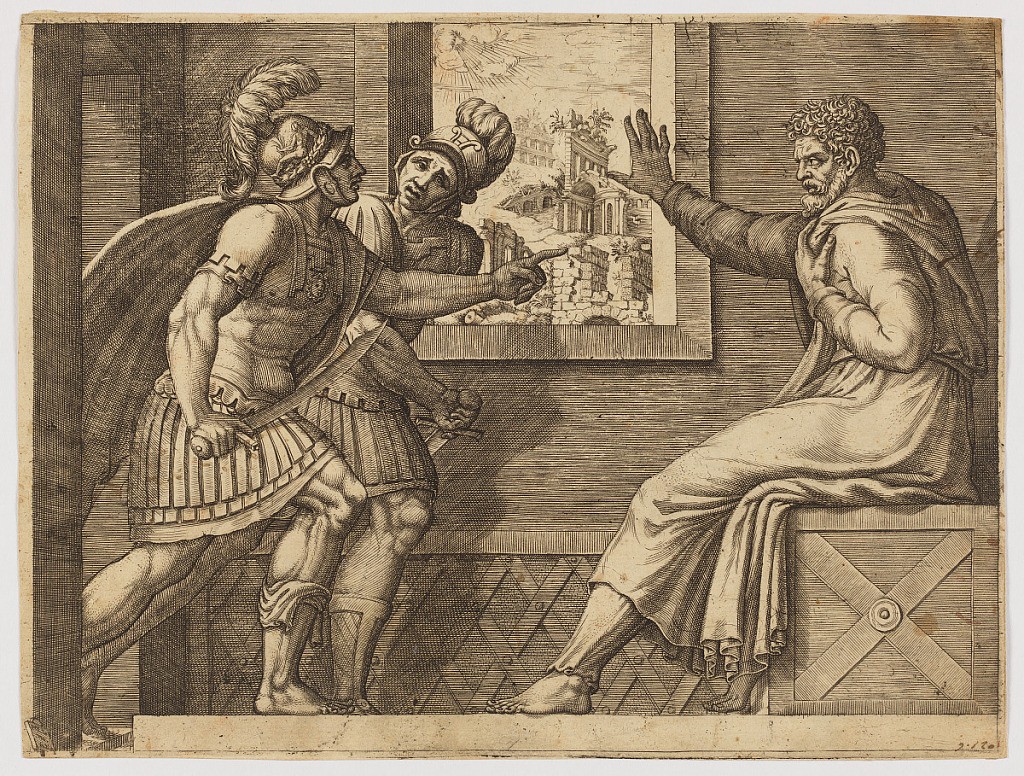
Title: Caius Marius in Prison
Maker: Giorgio Ghisi, 1520 - 1582
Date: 1560–1569
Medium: Engraving on laid paper
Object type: Print
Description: Caius Marius seated, at right, with one hand clutching his chest, the other extended toward two Cimbrian soldiers entering his cell. A window at center shows some classical ruins outside, with light streaming through clouds in the direction of Caius Marius. A small tablet at lower left bears the signature  'POLI. / IN. / .G. MAF'